Interaction volume radius: 10 \u00c5
Interaction volume height: 25 \u00c5
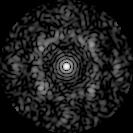
Disorder parameter: 0.687